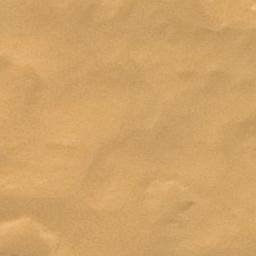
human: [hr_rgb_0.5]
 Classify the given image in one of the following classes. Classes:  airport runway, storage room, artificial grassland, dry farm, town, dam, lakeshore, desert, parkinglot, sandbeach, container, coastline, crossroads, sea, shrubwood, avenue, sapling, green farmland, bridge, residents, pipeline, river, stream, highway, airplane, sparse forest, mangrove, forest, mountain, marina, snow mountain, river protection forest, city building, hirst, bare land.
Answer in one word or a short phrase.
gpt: desert